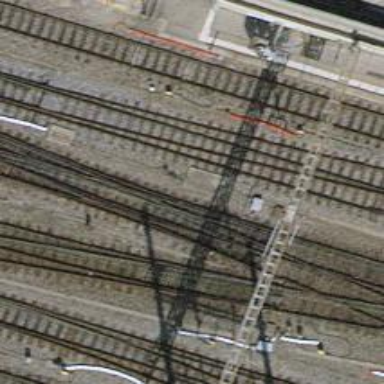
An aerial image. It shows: Single-track railway siding with electrified contact lines.